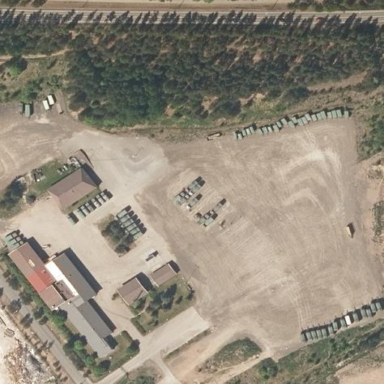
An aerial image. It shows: Military area enclosed by fence.